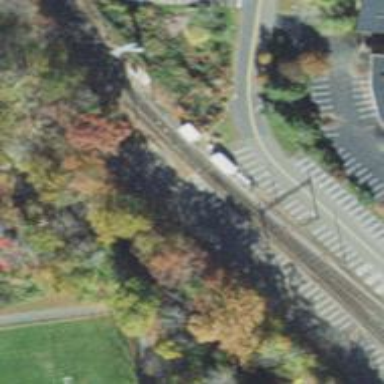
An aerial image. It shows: Junction on the railway.